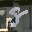
Label: 8